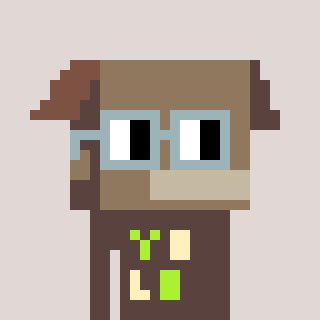
a pixel art character with square dark gray glasses, a box-shaped head and a darkbrown-colored body on a warm background